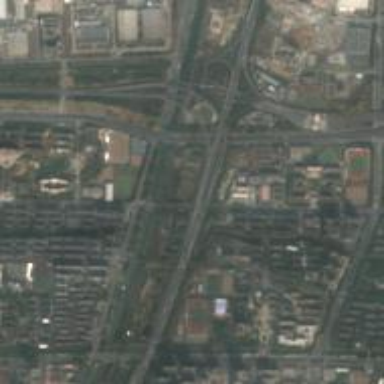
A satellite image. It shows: Motorway junction.